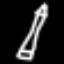
Label: pencil